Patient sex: F
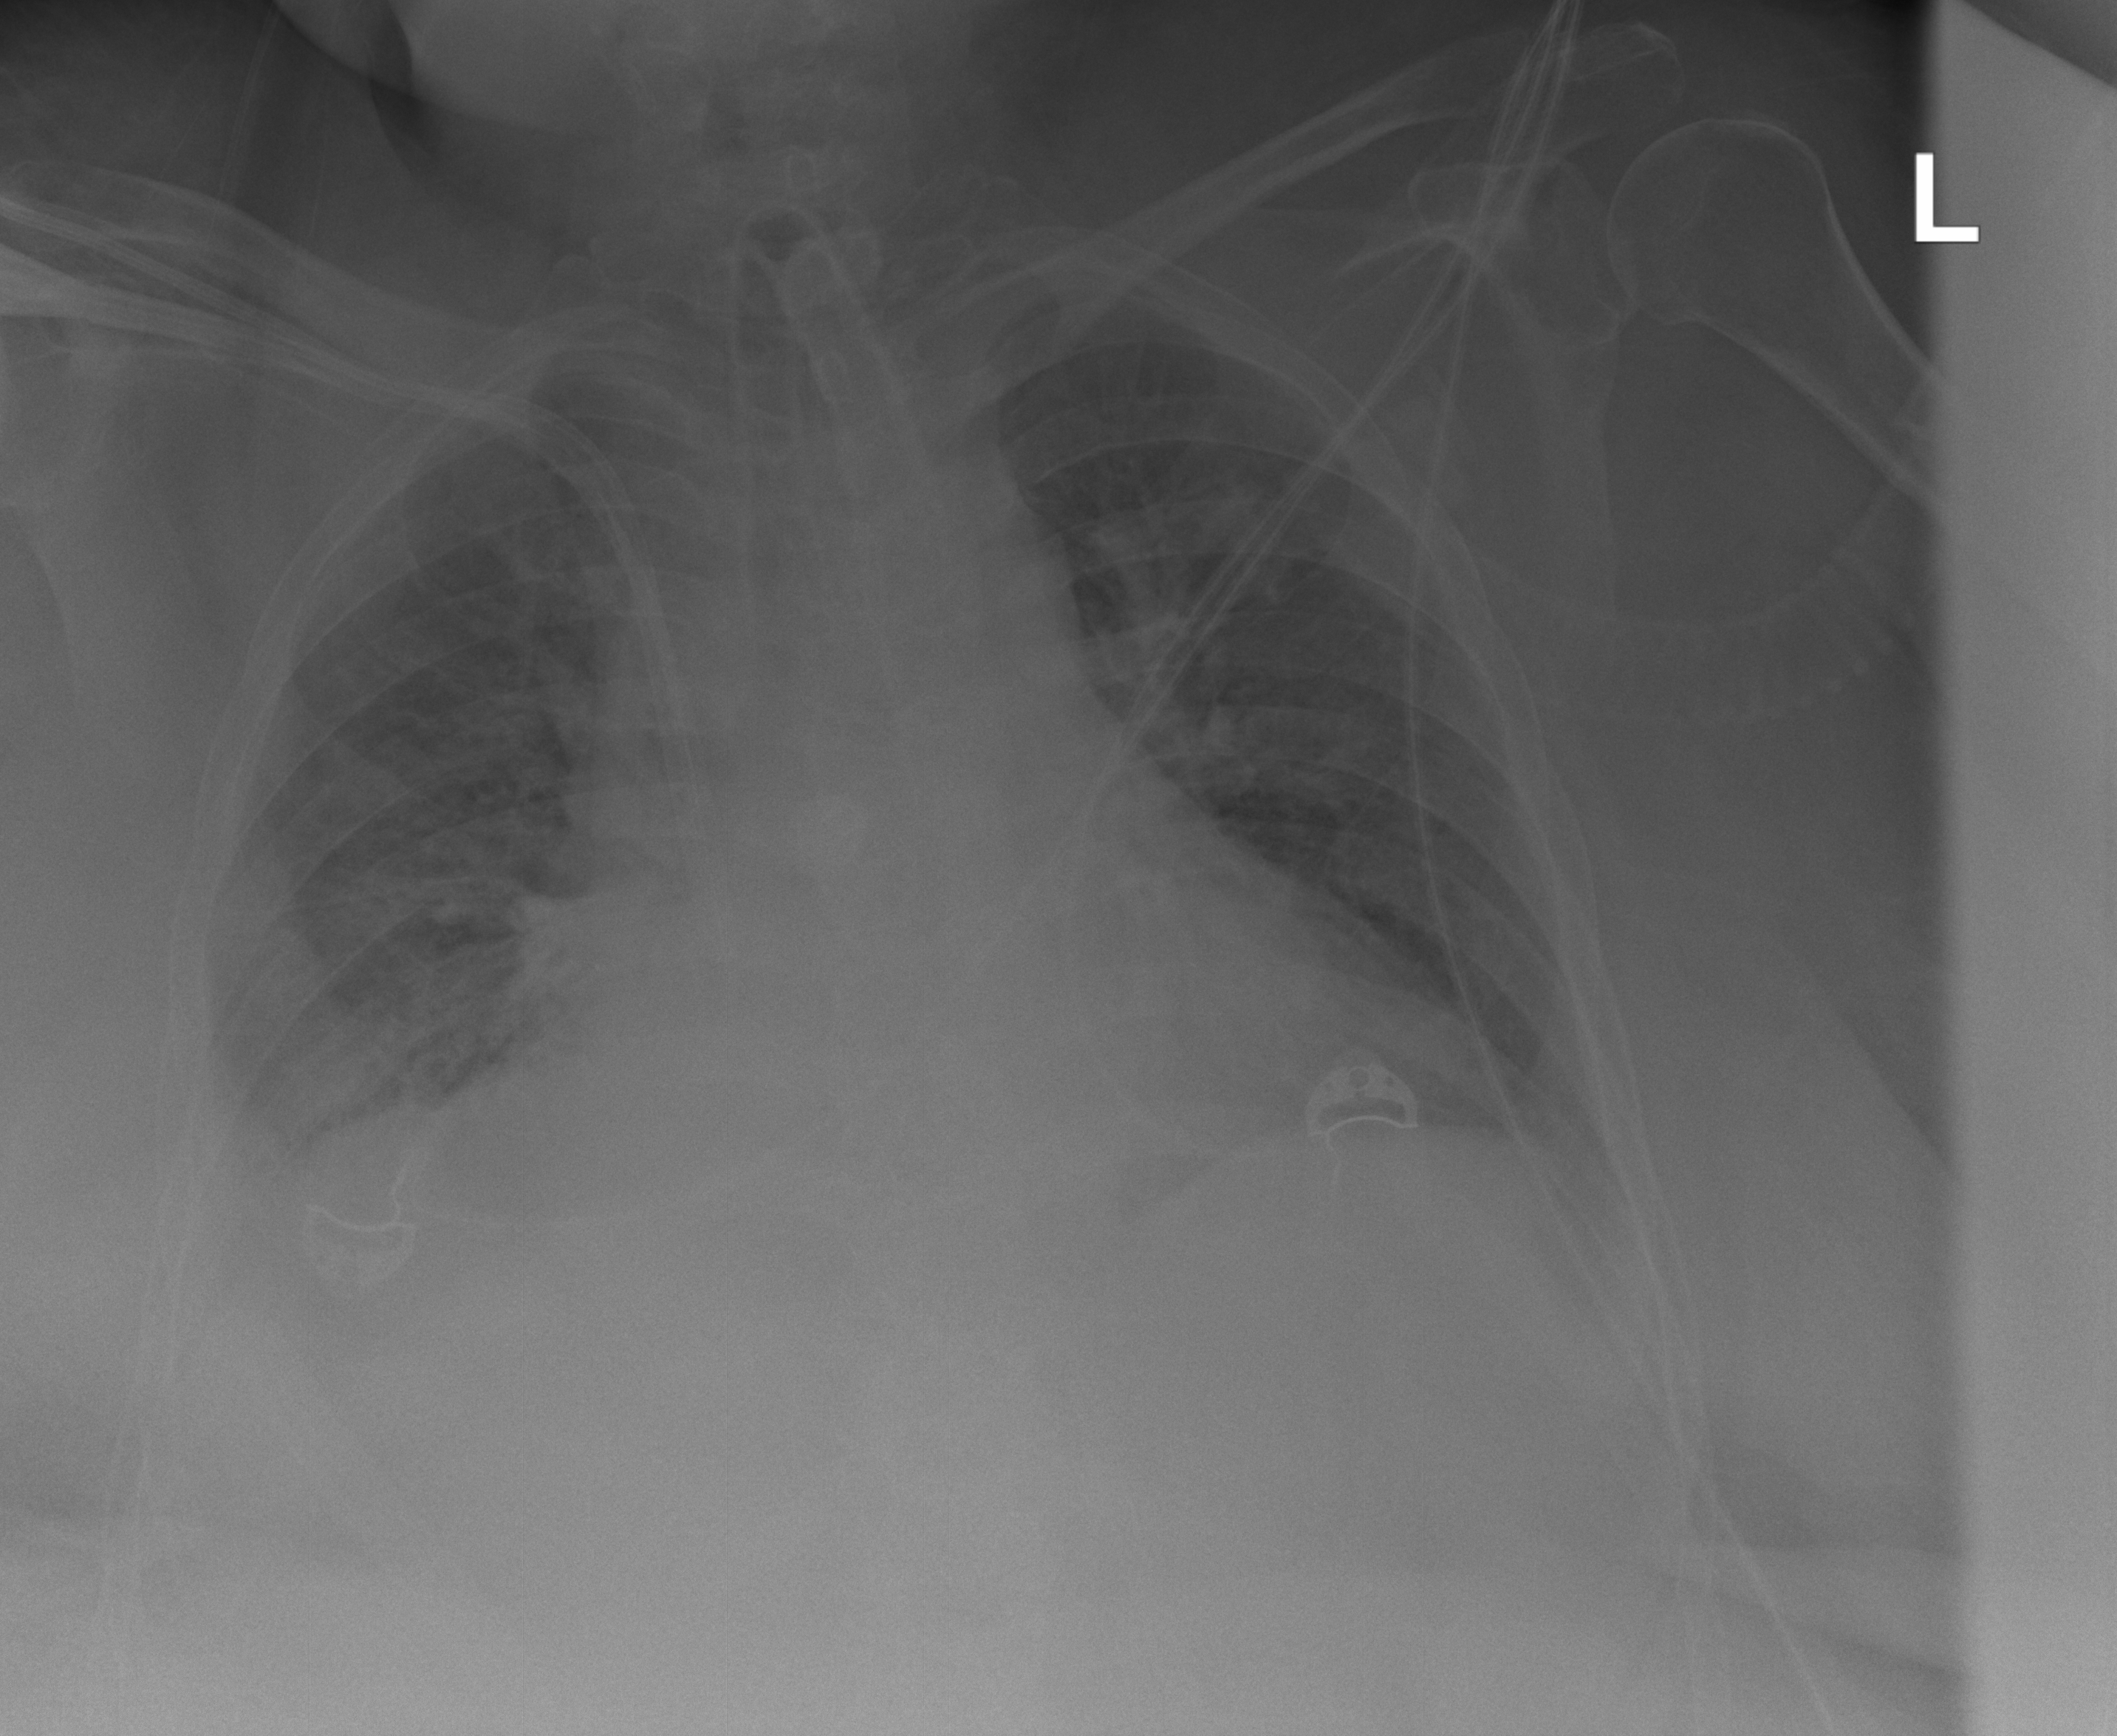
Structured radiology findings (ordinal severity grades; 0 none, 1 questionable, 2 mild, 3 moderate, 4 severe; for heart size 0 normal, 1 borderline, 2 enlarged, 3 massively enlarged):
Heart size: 2
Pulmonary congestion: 2
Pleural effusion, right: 2
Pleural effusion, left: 1
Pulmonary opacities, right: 2
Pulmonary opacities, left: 0
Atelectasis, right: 3
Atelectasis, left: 1